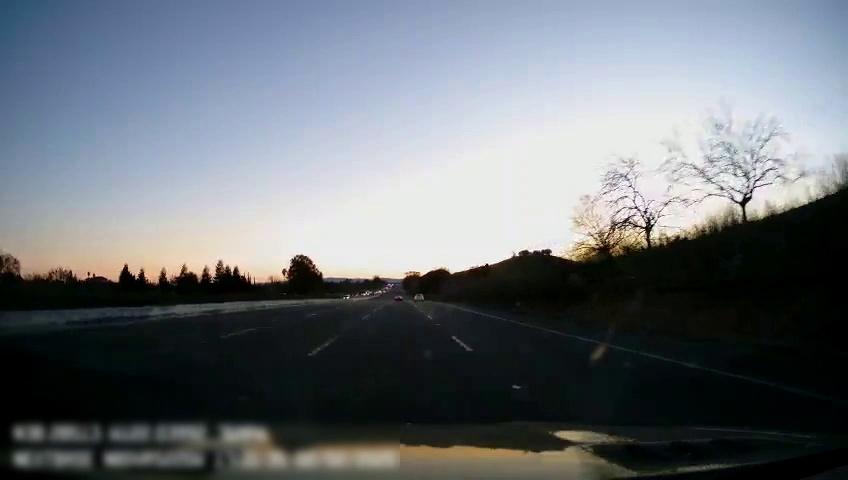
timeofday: Day
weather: Sunny
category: Drivable Space
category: Vehicles | Car
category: Lanes | Current Lane
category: Lanes | Current Lane
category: Lanes | Alternate Lane
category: Lanes | Alternate Lane